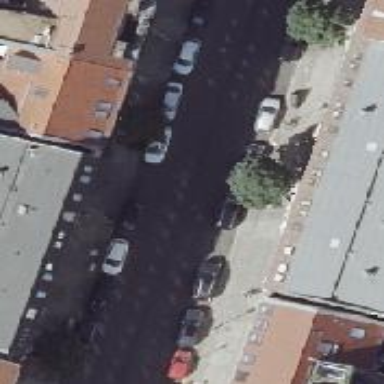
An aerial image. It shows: There is no parking sign in the parking lane.